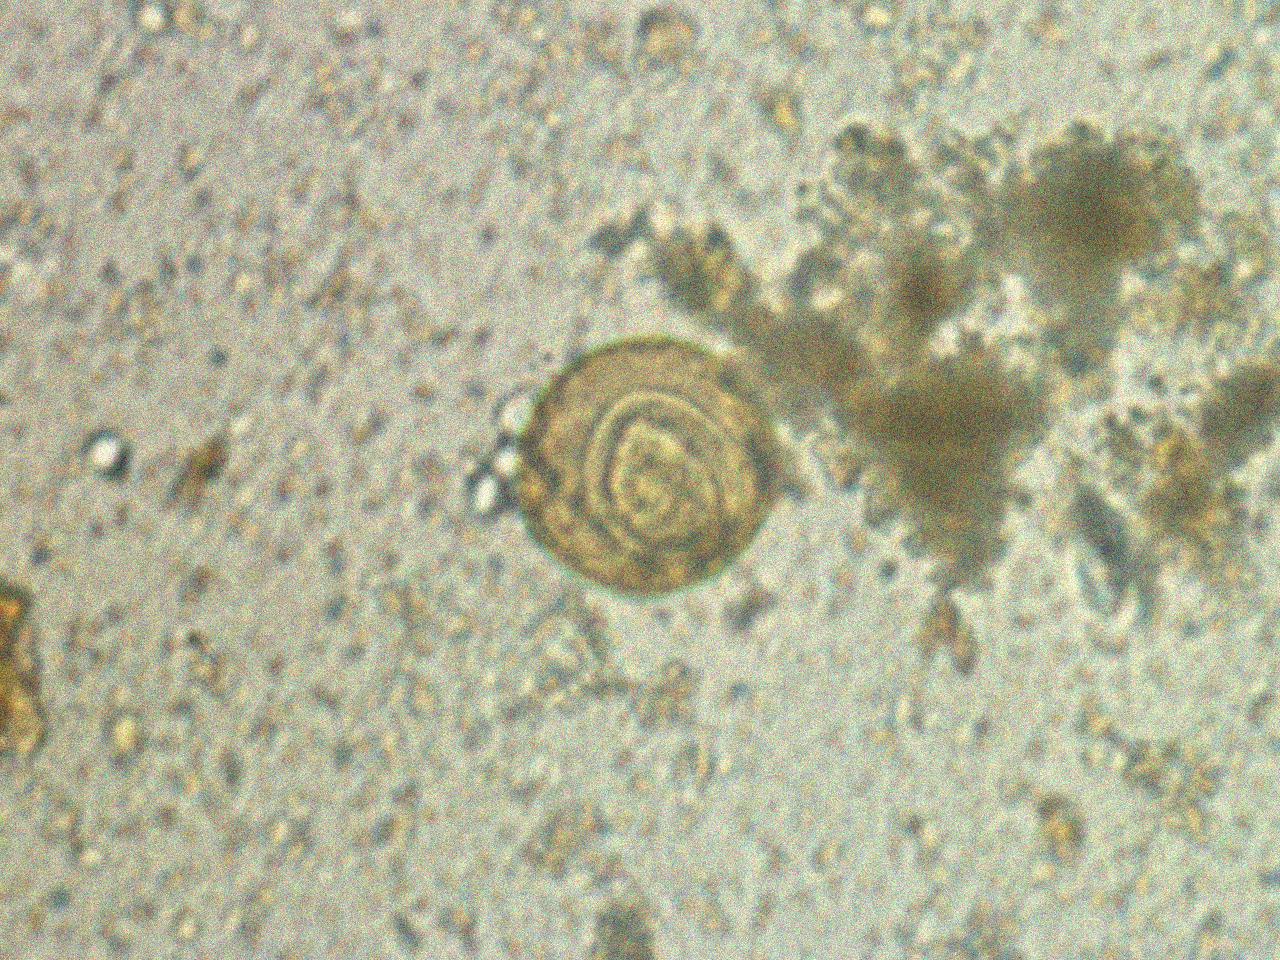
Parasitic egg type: Hymenolepis diminuta